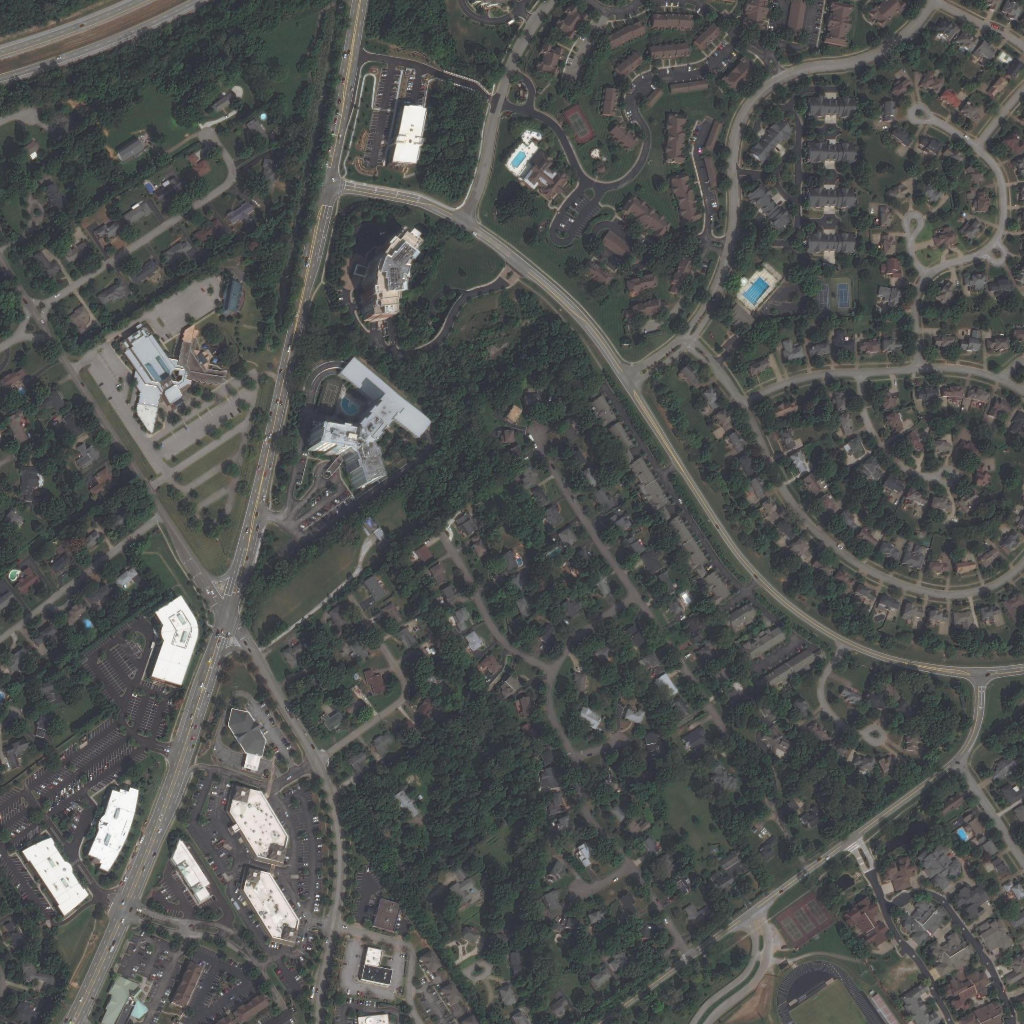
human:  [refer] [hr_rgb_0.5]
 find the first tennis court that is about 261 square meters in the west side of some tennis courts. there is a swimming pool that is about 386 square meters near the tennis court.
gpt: <box>[[81, 27, 82, 30, 0]]</box>